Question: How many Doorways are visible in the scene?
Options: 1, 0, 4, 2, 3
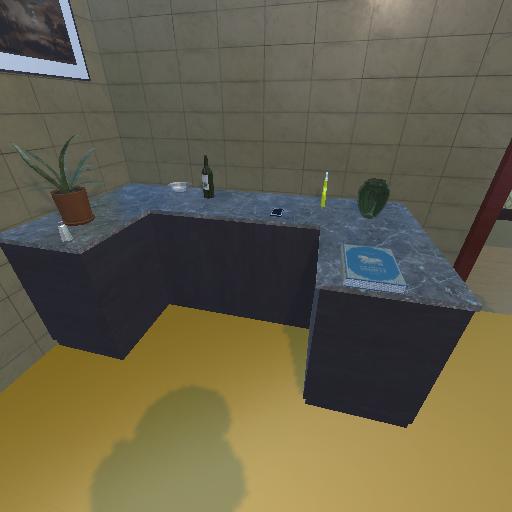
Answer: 1